Question: I was creating a simple interface for my app. All went well when I prepared the GUI design, I'm using WPF and its XAML implementations. Problem came up after everything compiled very well and the app's running. There's this one button that goes misaligned when the app's running. I looked for the problem and found nothing. Any idea on how to fix this?
Expected result is on the left, the real result is on floating window. The XAML code of the misaligned button is below the floating window.
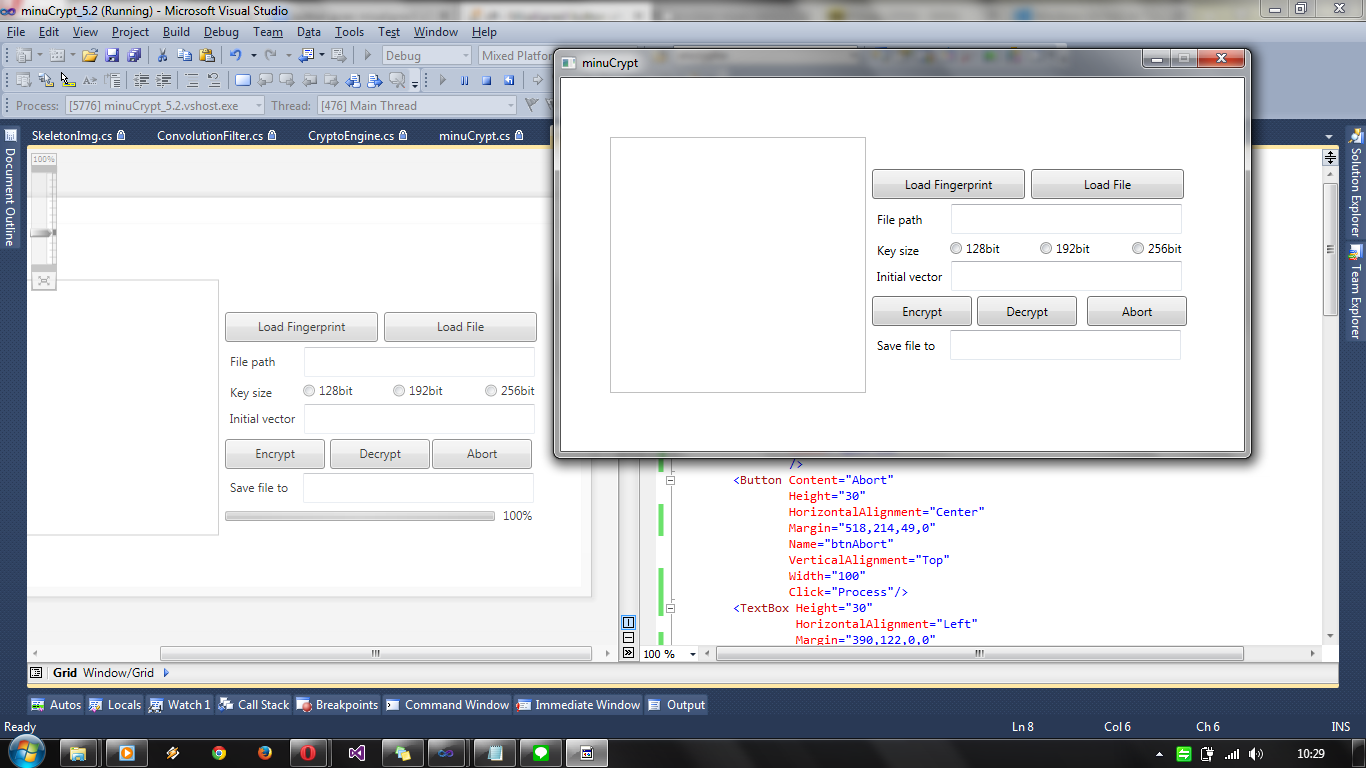
Answer: '''
<Window x:Class="WPFAlignment.MainWindow"
xmlns="http://schemas.microsoft.com/winfx/2006/xaml/presentation"
xmlns:x="http://schemas.microsoft.com/winfx/2006/xaml"
Title="MainWindow" Height="350" Width="525">
<Grid>
<Grid.Resources>
<Style TargetType="Button">
<Setter Property="Margin" Value="3"/>
</Style>
<Style TargetType="TextBlock">
<Setter Property="Margin" Value="3"/>
</Style>
</Grid.Resources>
<Grid Width="500">
<Grid.RowDefinitions>
<RowDefinition Height="*"/>
<RowDefinition Height="2*"/>
<RowDefinition Height="*"/>
</Grid.RowDefinitions>
<Grid>
<Grid.ColumnDefinitions>
<ColumnDefinition Width="*"/>
<ColumnDefinition Width="*"/>
</Grid.ColumnDefinitions>
<Button Content="LoadFingerPrint"/>
<Button Grid.Column="1" Content="Load File"/>
</Grid>
<Grid Grid.Row="1">
<Grid.ColumnDefinitions>
<ColumnDefinition Width="*"/>
<ColumnDefinition Width="*"/>
<ColumnDefinition Width="*"/>
<ColumnDefinition Width="*"/>
</Grid.ColumnDefinitions>
<Grid.RowDefinitions>
<RowDefinition Height="*"/>
<RowDefinition Height="*"/>
<RowDefinition Height="*"/>
</Grid.RowDefinitions>
<TextBlock Text="File Path:"
HorizontalAlignment="Left"
VerticalAlignment="Center"/>
<TextBlock Grid.Row="1"
Text="Key Size:"
HorizontalAlignment="Left"
VerticalAlignment="Center"/>
<TextBlock Grid.Row="2"
Text="Initial Vector:"
HorizontalAlignment="Left"
VerticalAlignment="Center"/>
<DockPanel LastChildFill="True" Grid.Column="1" Grid.ColumnSpan="3">
<TextBox Margin="2"/>
</DockPanel>
<Grid Grid.Column="1"
Grid.ColumnSpan="3"
Grid.Row="1"
VerticalAlignment="Center">
<Grid.ColumnDefinitions>
<ColumnDefinition Width="*"/>
<ColumnDefinition Width="*"/>
<ColumnDefinition Width="*"/>
</Grid.ColumnDefinitions>
<CheckBox Content="128bit"
VerticalAlignment="Center"
HorizontalAlignment="Left"/>
<CheckBox Grid.Column="1"
Content="192bit"
VerticalAlignment="Center"
HorizontalAlignment="Left"/>
<CheckBox Grid.Column="2"
Content="256bit"
VerticalAlignment="Center"
HorizontalAlignment="Right"/>
</Grid>
<DockPanel LastChildFill="True"
Grid.Column="1"
Grid.Row="2"
Grid.ColumnSpan="3">
<TextBox Margin="2"/>
</DockPanel>
</Grid>
<Grid Grid.Row="2">
<Grid.ColumnDefinitions>
<ColumnDefinition Width="*"/>
<ColumnDefinition Width="*"/>
<ColumnDefinition Width="*"/>
</Grid.ColumnDefinitions>
<Button Content="Encrypt"/>
<Button Grid.Column="1"
Content="Decrypt"/>
<Button Grid.Column="2"
Content="Abort"/>
</Grid>
</Grid>
</Grid>
'''

Can you try this and see the alignment? You have all those margins set by hand there.. i think that's the issue.
Basically, for positioning use containers : Grid, DockPanel, StackPanel and so on and to be relative inside them, use Alignments as in the example, VerticalAlignment.
Also, in order to set some common value for many Controls use Styles, like i did with the Margin of the Button.